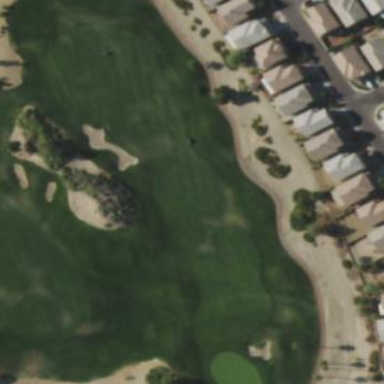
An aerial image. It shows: Grassy area designated as golf fairway.